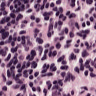
Metastatic tissue present: no